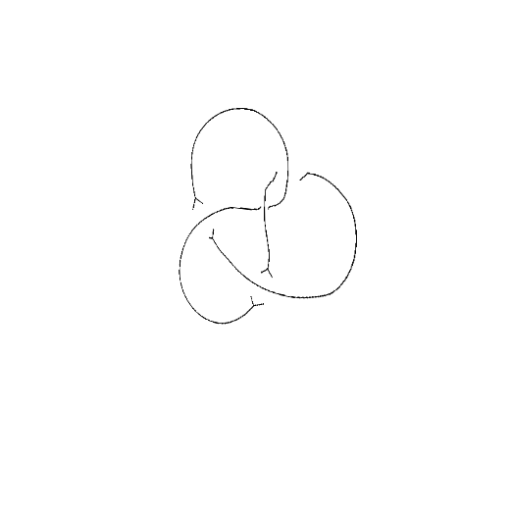
Crossing number: 4